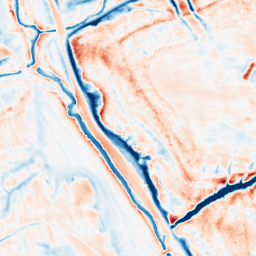
Category: trend_removal
Decomposition family: local_polynomial
Decomposition parameters: window_size: 21
degree: 3
Upsampling method: linear_exact
Upsampling parameters: scale: 2
Upsampling scale: 2